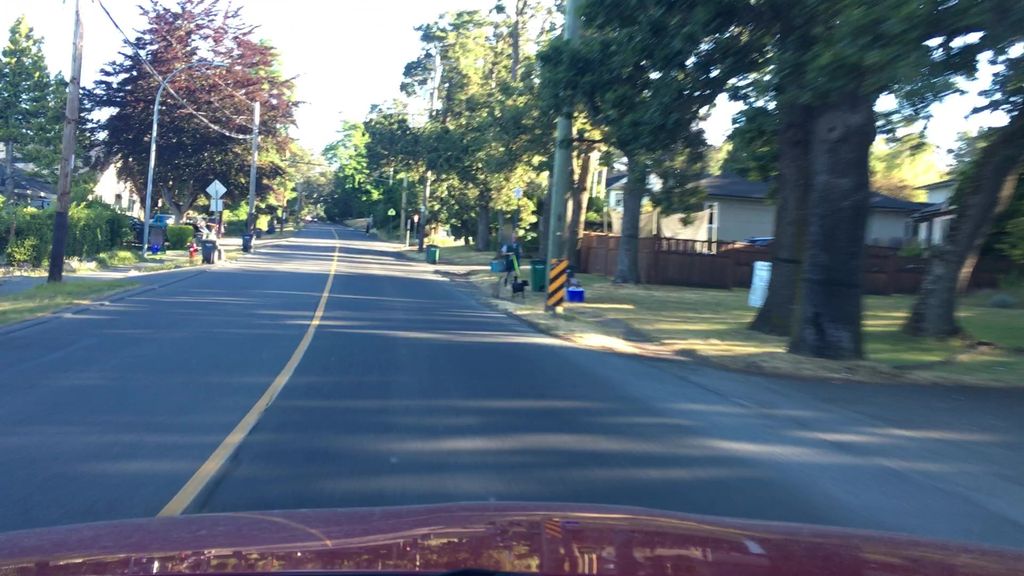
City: victoria